Question: The diagram below is laid out almost perfectly, apart from the edge from the left "named pipe" node to "cat", which takes a long circuitous route, instead of the obvious short one I've marked with red on the diagram below. Is there a way to direct dot to use the short edge path? Note that the sequence diagram on the diagram's bottom, must be rendered as it currently appears, i.e. in the left to right order.

This is the code that draws the diagram.
'''
digraph D {
fontname="Arial";
subgraph cluster_async {
label="Asynchronous processes";
style=filled;
color=lightgrey;
node [shape=box, style=solid, fillcolor=white, fontname="Arial"];
{
rank=same;
npi_0_0_0 [label="named
pipe"];
npi_0_3_0 [label="named
pipe"];
npi_0_2_0 [label="named
pipe"];
}
node [shape=box, style=bold];
tee [label="sgsh-tee"];
"ls -l" -> tee;
tee -> npi_0_0_0;
tee -> npi_0_3_0;
tee -> npi_0_2_0;
NBYTES [label="sgsh-writeval -s NBYTES"];
npi_0_3_0 -> "awk '{s += $5} END {print s}'" -> NBYTES;
NDIRS [label="sgsh-writeval -s NDIRS"];
npi_0_2_0 -> "grep -c '^d'" -> NDIRS;
// Put some order in the appearance
{
rank=same;
NDIRS;
NBYTES;
}
}
subgraph clustersync {
label="Synchronous sequence";
style=dashed;
start [shape=circle, style=filled, label="", fillcolor=black, width=.2];
node [shape=box, style=bold, fontname="Arial"];
npi_0_0_0:sw -> cat:nw [constraint=false];
"sgsh-readval -s NDIRS" -> echo;
"sgsh-readval -s NBYTES" -> echo;
NBYTES -> "sgsh-readval -s NBYTES";
NDIRS -> "sgsh-readval -s NDIRS";
end [shape=doublecircle, style=filled, label="", fillcolor=black, width=.2];
{
rank=same;
edge [arrowhead=open];
start -> cat -> echo -> end;
}
}
}
'''
(In case you're interested, the diagram illustrates the setup of an example from <URL>
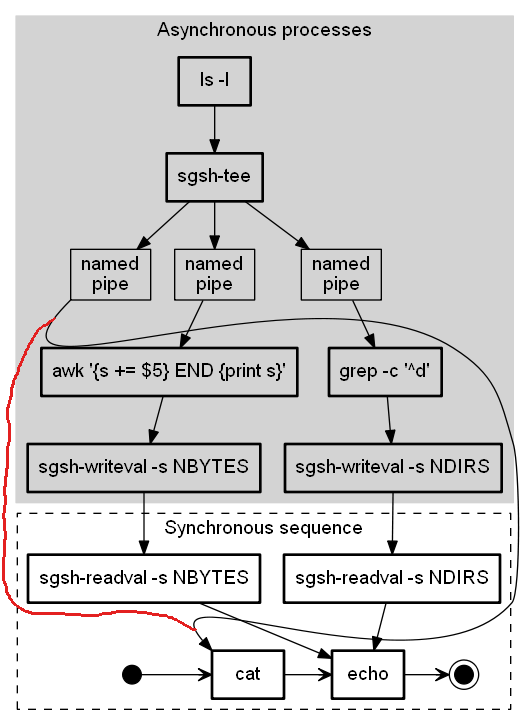
Answer: For this graph, setting <URL> will produce a desirable result.
<URL>